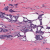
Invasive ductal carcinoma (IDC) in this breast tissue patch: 1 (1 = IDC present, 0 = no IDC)